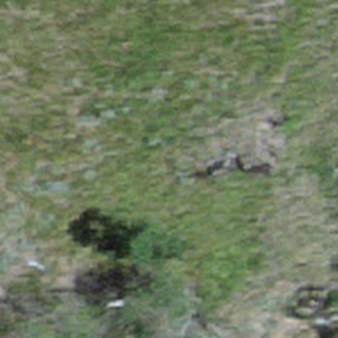
Label: other